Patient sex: F
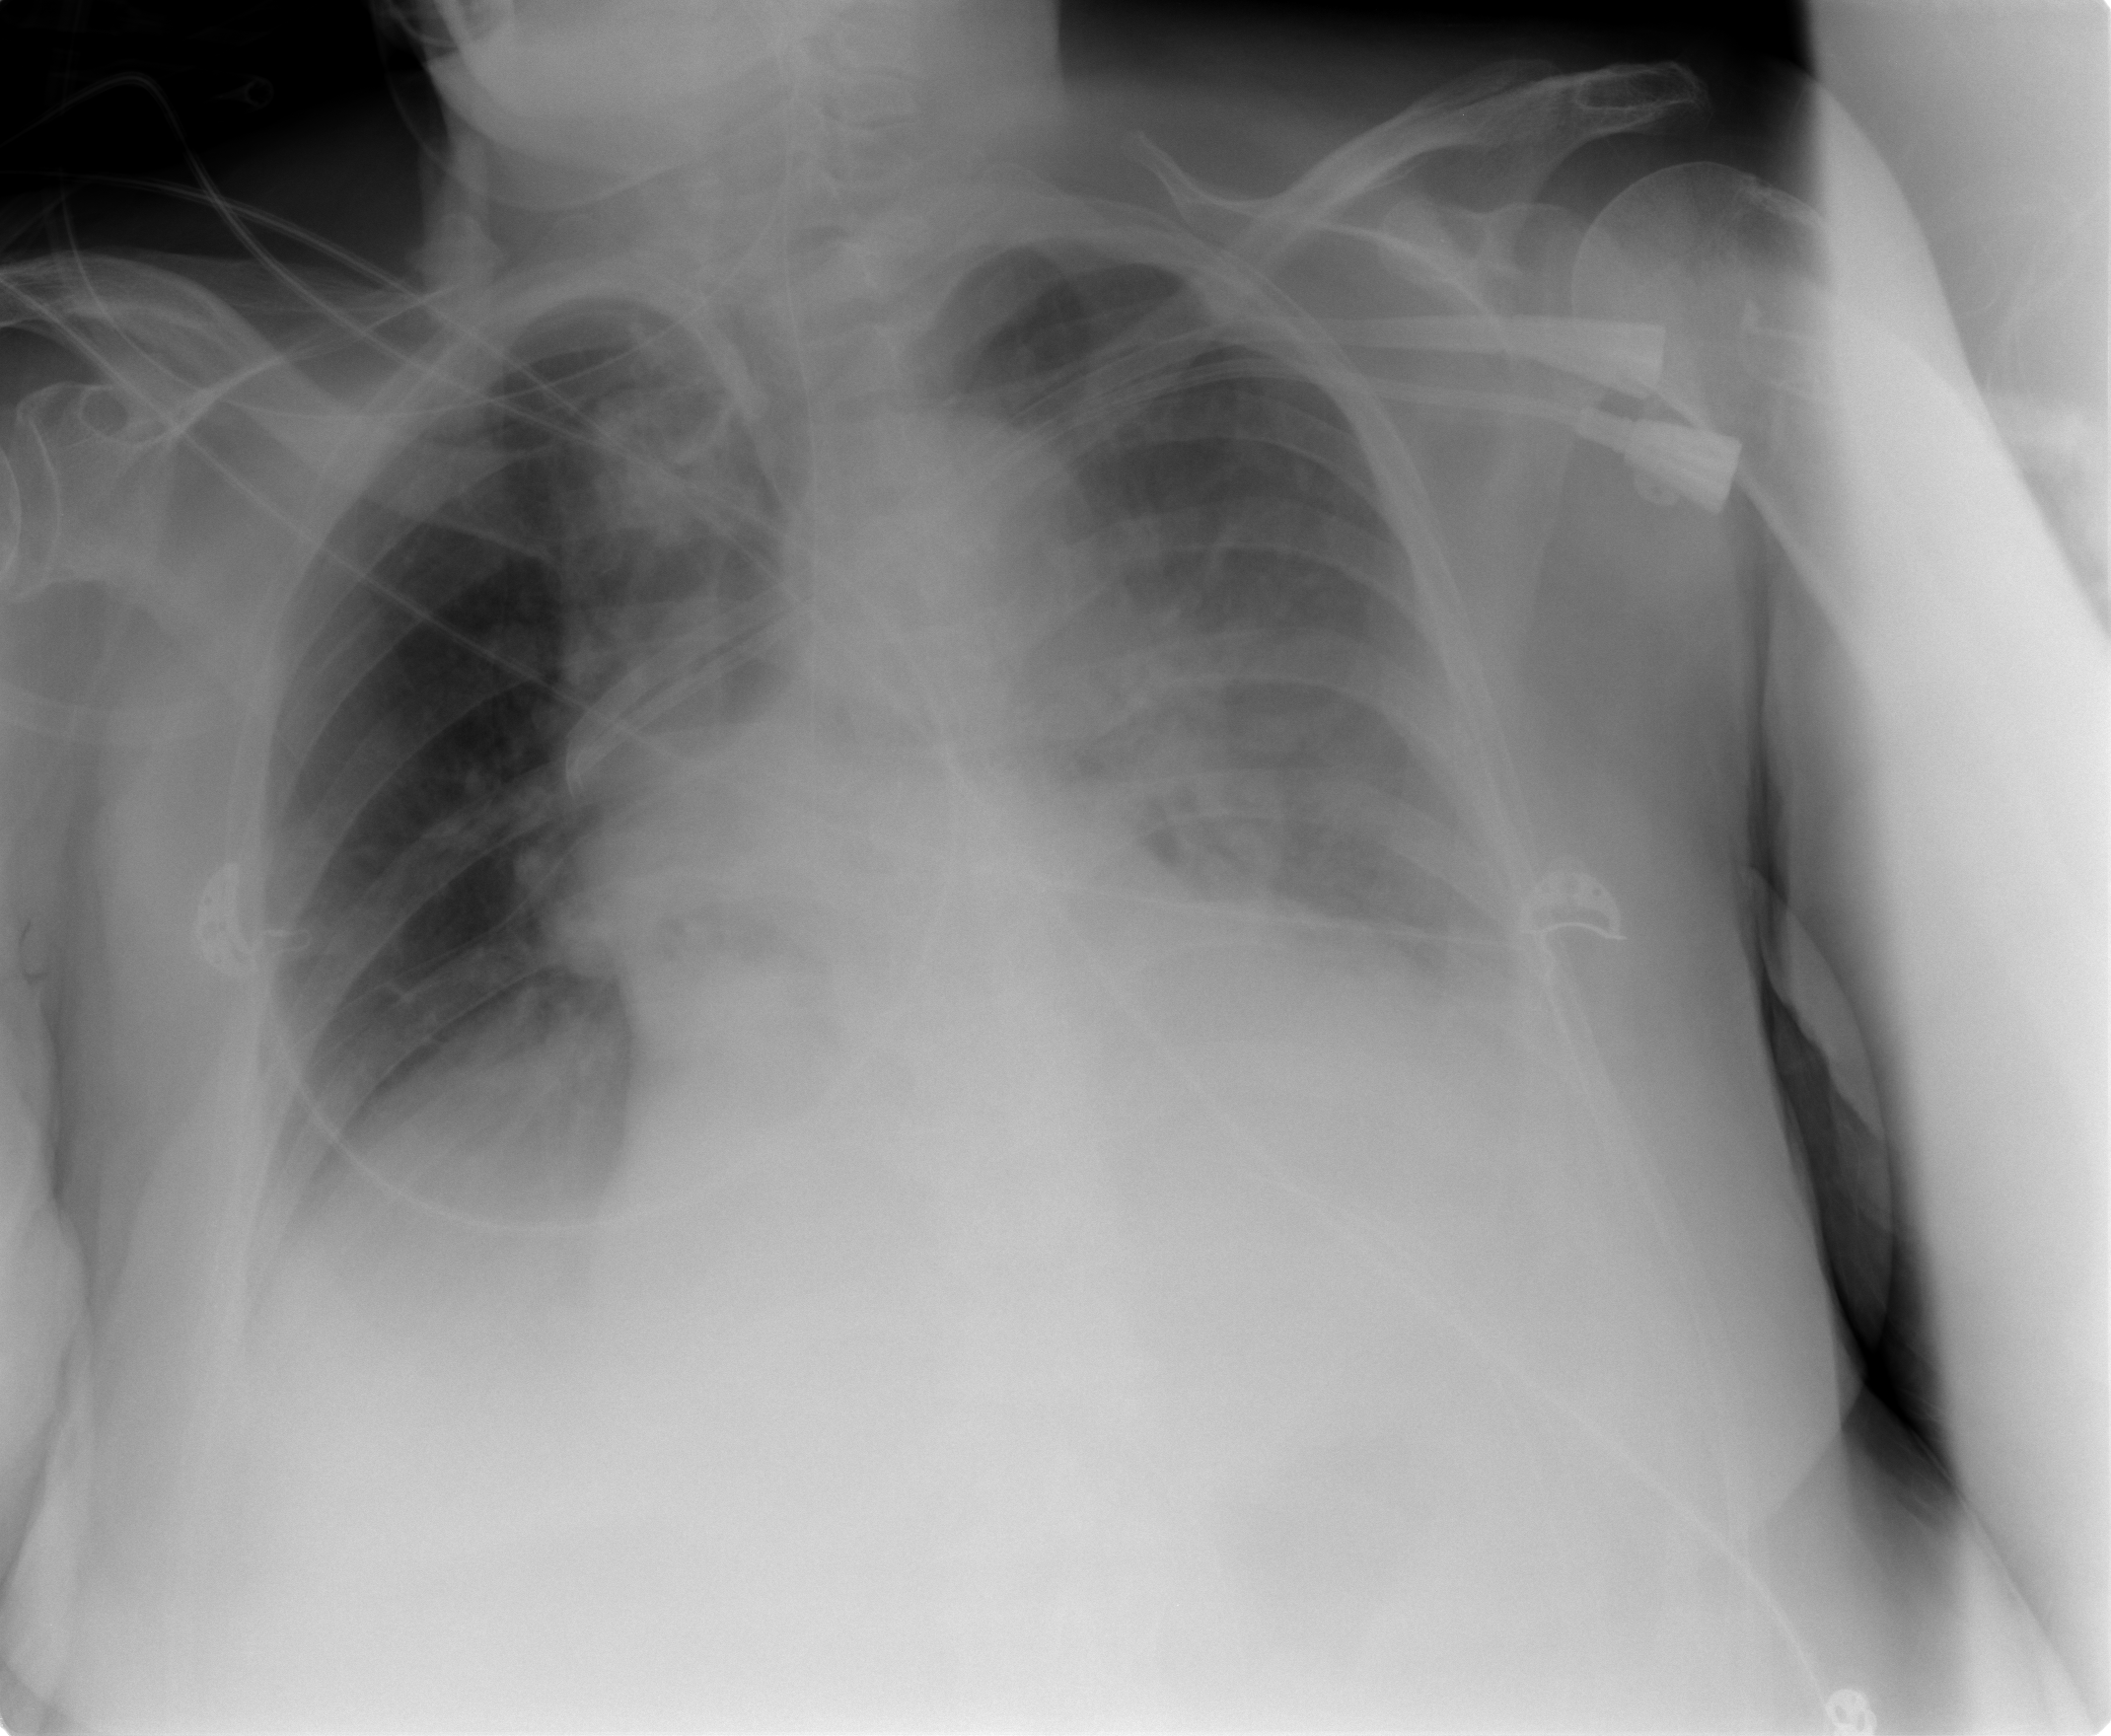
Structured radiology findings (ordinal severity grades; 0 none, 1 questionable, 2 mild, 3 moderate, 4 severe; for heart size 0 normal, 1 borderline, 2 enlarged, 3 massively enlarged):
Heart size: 2
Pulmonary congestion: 1
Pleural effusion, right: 2
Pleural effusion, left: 2
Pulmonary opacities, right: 0
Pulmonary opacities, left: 0
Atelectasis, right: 0
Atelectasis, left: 2